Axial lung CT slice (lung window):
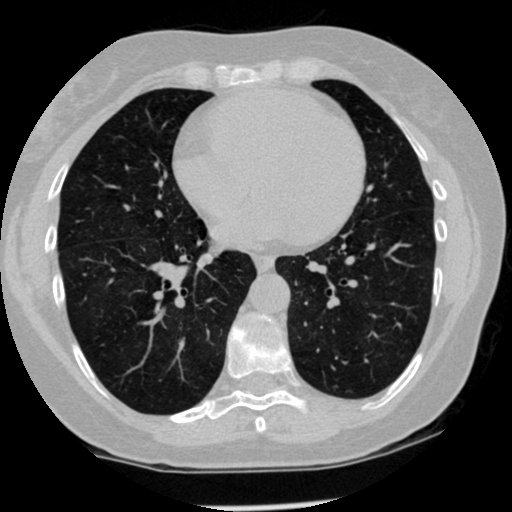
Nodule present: no